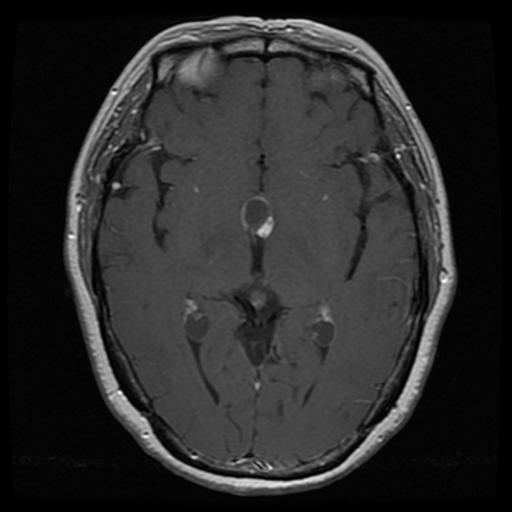
Label: pituitary